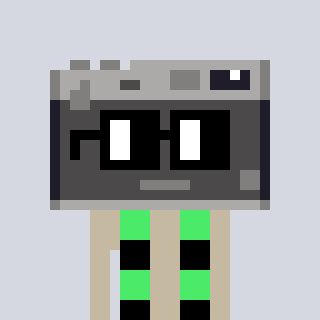
a pixel art character with square black glasses, a camera-shaped head and a bege-colored body on a cool background